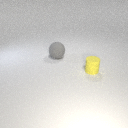
small yellow rubber cylinder to the right of large gray rubber sphere